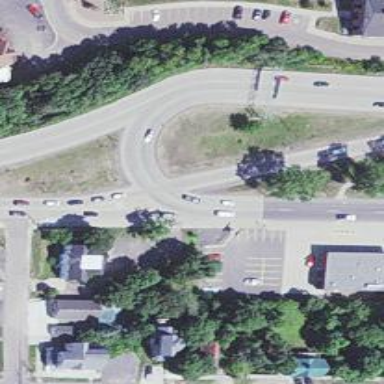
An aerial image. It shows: Trunk link highway.